Question: Guys,
I need your help!
Matlab : Plot this continuous-time signal on Matlab.

1. Define and plot the following continuous-time signals. and choose a a time interval that is relevant for this signal.
2.For signal x(t) in above, define y(t) =1+2x(-2t+3) by reusing the corresponding amplitude vetor defined in question #1 and defining an appropriate time vector. Plot x(t) and y(t) on the same plot.. Note that you are not allowed to recompute the signal, you have to use your knowledge about shifting, scaling, etc. (Hint: fliplr() or flipud()).
The question #2 really stop me to contine, how can I get the y(t) =1+2x(-2t+3) witout recompute the signal? And I knew how to use the re-compute the signal to let it work, but it require me not to re-compute the signal. Below is my code:
'''
figure;
t = -5:0.01:5;
y = exp(-t).* heaviside(t) + (exp(-t) .* (exp((2*t)-4)-1) .* heaviside(t-2)) - (exp(t-4) .* heaviside(t-4));
t2 = (-2*t) + 3;
y2 = exp(-t2).* heaviside(t2) + (exp(-t2) .* (exp((2*t2)-4)-1) .* heaviside(t2-2)) - (exp(t2-4) .* heaviside(t2-4));
y3 = 1 + (2*y2);
plot(t,y,'g');
hold on;
plot(t,y3,'r')
'''
And I tried to use to coding without re-compute the signal with below code:
'''
figure;
clear all
t = -5:0.01:5;
y = exp(-t).* heaviside(t) + (exp(-t) .* (exp((2*t)-4)-1) .* heaviside(t-2)) - (exp(t-4) .* heaviside(t-4));
plot(t,y,'g');
hold on;
t2 = -t.* 2 + 3;
y2 = 1 + 2 * y;
plot(t2,y2,'r');
'''
The graph without re-compute the signal will increase size by 2, and move left by 3 which is not same as above. so, I recognized it's wrong for my code. also, it stated let we need to use fliplr() or flipud(), but I don't know where to use this function.
Please give me a help, Thank you!
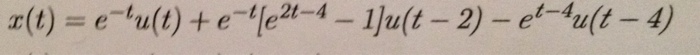
Answer: '''
plot((t+3)/2,1+2*fliplr(y),'k')
'''
The '1+2*y' you already had. You need the 'fliplr' to do the 'x(-t)' instead of 'x(t)'. Then you need to inverse the relation on t: 'x(2t)' will "move" twice faster than 'x(t)' so if you plot the same data it has to be plotted on a twice smaller interval, hence the '/2'.